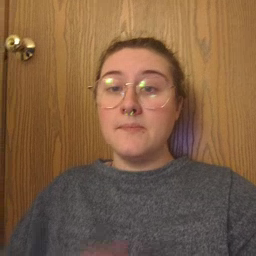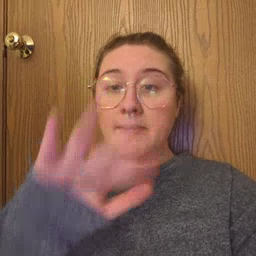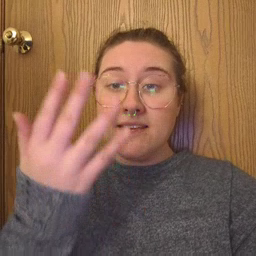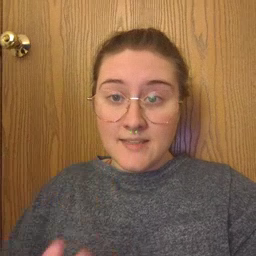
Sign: mitten